Question:
The red box is showing the issue where the full file path appears when the user double clicks on a folder directory.
There are times when the text field contains full file path that is too long (as in, the folder opened is nested deeply among folders), thus blocking out the file name. Other times, when the user is saving a file, it is possible to save a file with the file name as long as what is in the text field, in this case the file path as the file name.
How to get rid of this behavior?
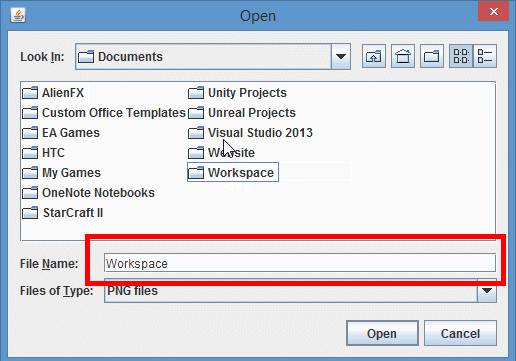
Answer: Here's how to change the behavior:
First, you need this method to scour all Components in JFileChooser:
'''
@SuppressWarnings("unchecked")
private JList<Class<?>> findFileList(Component comp){
if (comp instanceof JList){
return (JList<Class<?>>) comp;
}
if (comp instanceof Container){
for (Component c : ((Container) comp).getComponents()){
JList<Class<?>> list = findFileList(c);
if (list != null){
return list;
}
}
}
return null;
}
'''
Next, we need to find all MouseListeners available from the JList of all components, and remove all of them. It is possible that some MouseListeners may register double clicks and will affect how the text field displays its text. This will help to remove all of those affecting MouseListeners.
But removing MouseListeners will also affect how the JFileChooser is to handle opening files. We need to handle this action ourselves. Here's a simple way to do this.
'''
final JFileChooser opener = new JFileChooser();
JList<Class<?>> list = findFileList(opener);
LOOP_TEMP1: for (MouseListener l : list.getMouseListeners()){
if (l.getClass().getName().indexOf("FilePane") >= 0){
list.removeMouseListener(l);
list.addMouseListener(new MouseListener(){
@Override
public void mouseClicked(MouseEvent e) {
if (e.getClickCount() == 1){
File file = opener.getSelectedFile();
if (file != null){
BasicFileChooserUI ui = (BasicFileChooserUI) opener.getUI();
ui.setFileName(file.getName());
}
}
else if (e.getClickCount() == 2){
File file = opener.getSelectedFile();
if (file != null){
if (file.isDirectory()){
opener.setCurrentDirectory(file);
}
else if (file.isFile()){
opener.setSelectedFile(file);
}
BasicFileChooserUI ui = (BasicFileChooserUI) opener.getUI();
ui.setFileName(file.getName());
}
}
}
@Override
public void mouseEntered(MouseEvent e) {
}
@Override
public void mouseExited(MouseEvent e) {
}
@Override
public void mousePressed(MouseEvent e) {
}
@Override
public void mouseReleased(MouseEvent e) {
}
});
break LOOP_TEMP1;
}
}
'''
Now, whenever the user double clicks on a folder/directory, JFileChooser will no longer display long file paths in the text field. And it now looks better. You may have to handle opening files after double clicking on your own.
Hope you find this somewhat helpful!